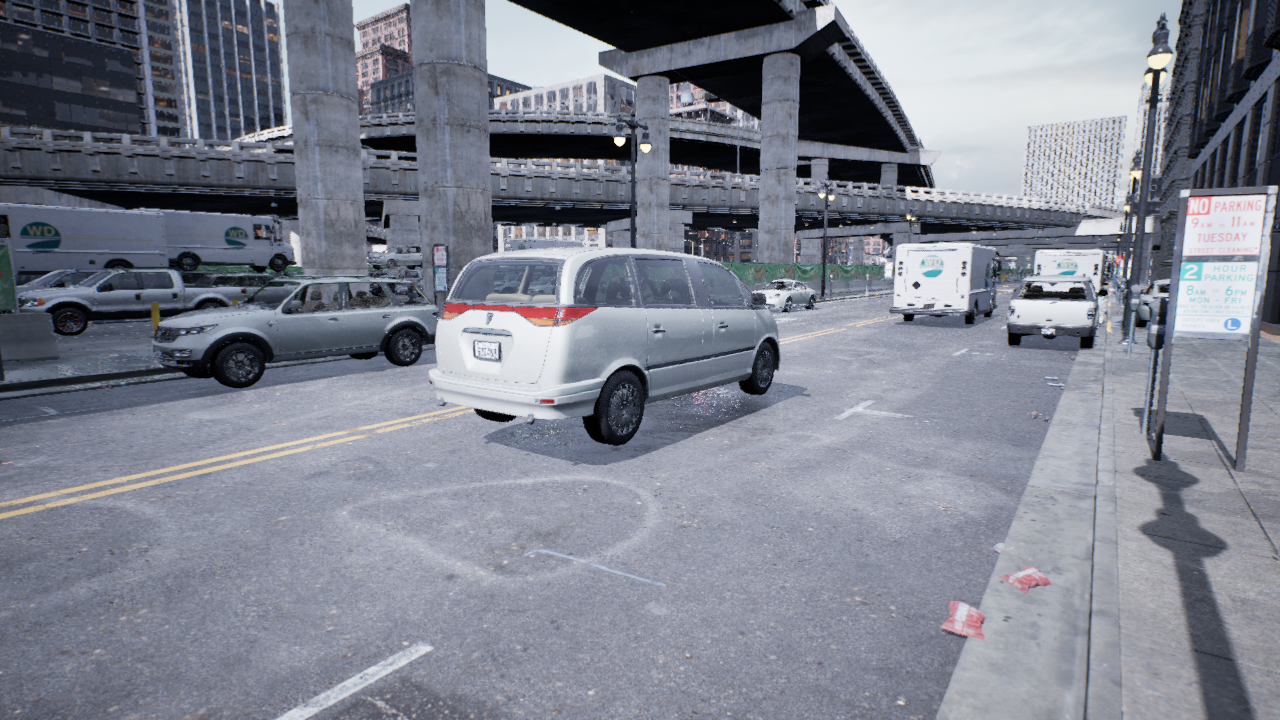
Venue: downtown
Lighting: overcast
Vehicle rig: minivan